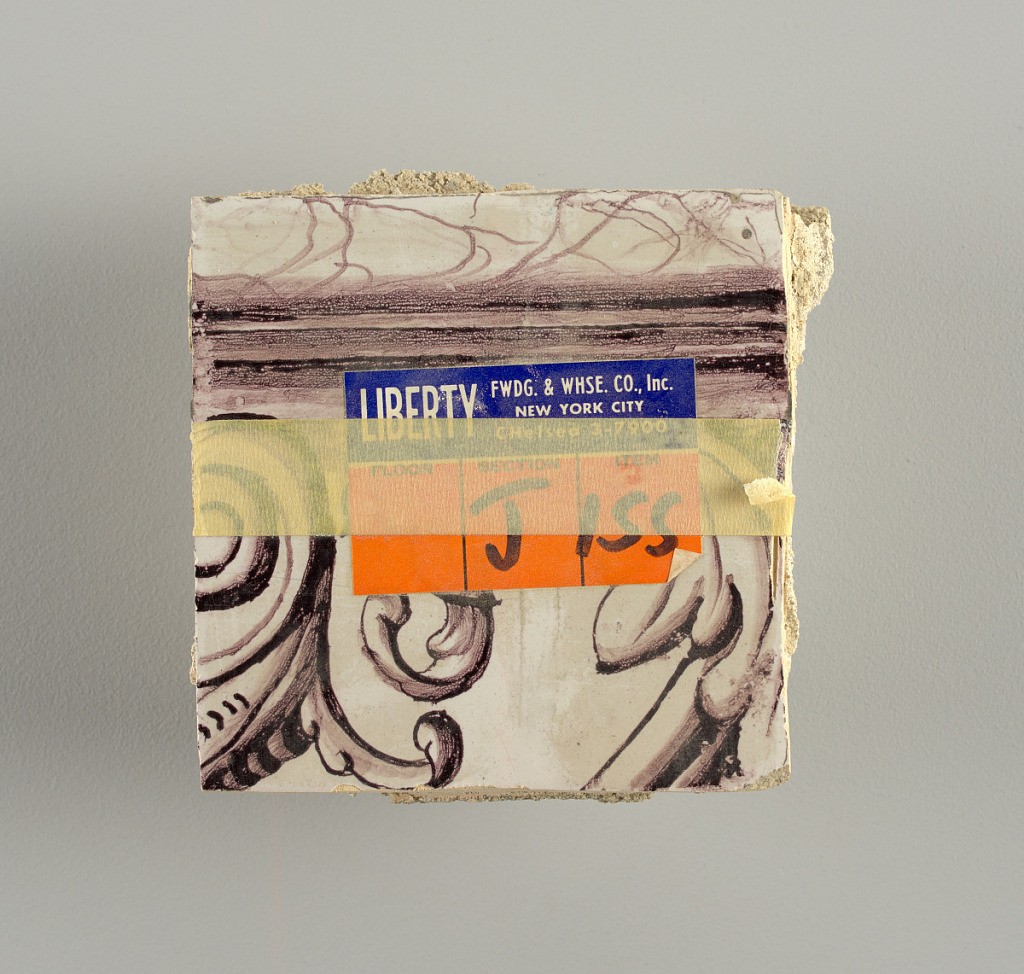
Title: Wall facing
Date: ca. 1725
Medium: tin-glazed earthenware, underglaze
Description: Two vertical rectangles, twenty-three tiles high.  A) Nine tiles wide at top; seven tiles wide at bottom.  B) Ten and one-half tiles wide.

Arabesque design of foliage.  A) with centered figure of Justice under a canopy.  B) with centered urn.